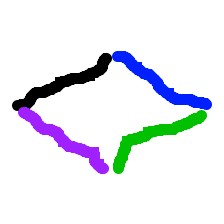
Shape: rhombus